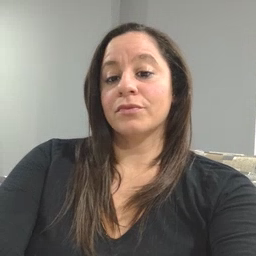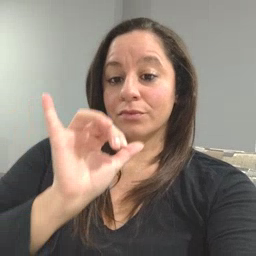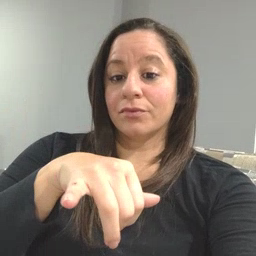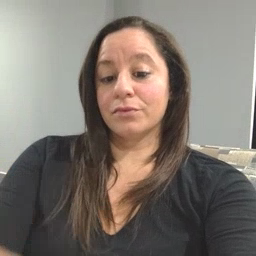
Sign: that